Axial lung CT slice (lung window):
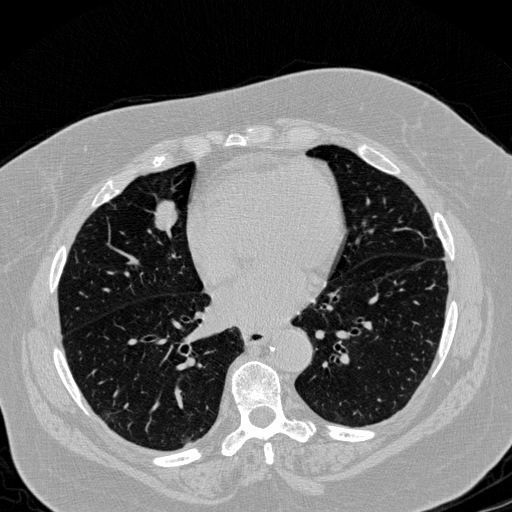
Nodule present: yes
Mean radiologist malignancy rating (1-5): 4